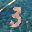
Label: 3